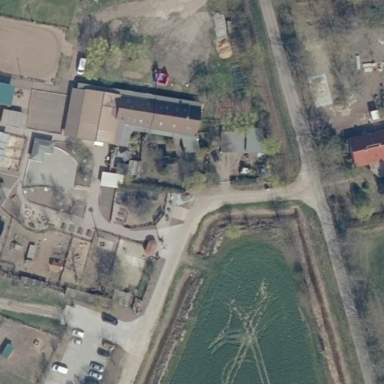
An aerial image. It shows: Farmyard area.